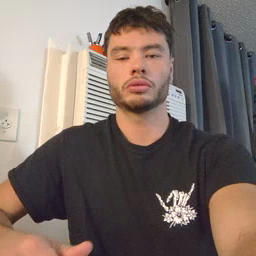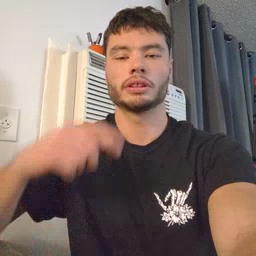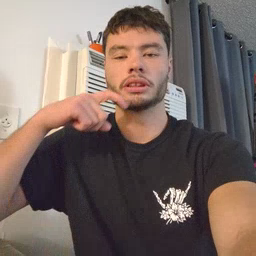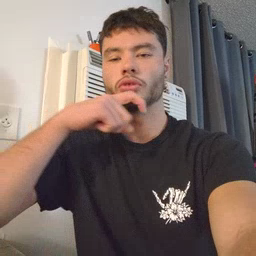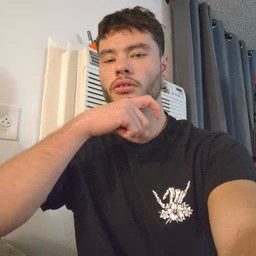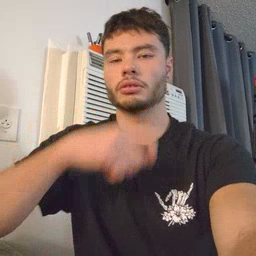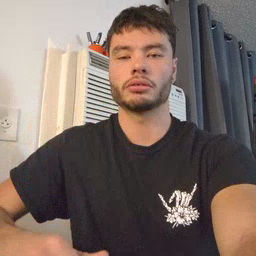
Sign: cereal